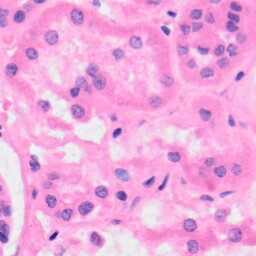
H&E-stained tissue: Kidney